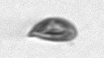
Label: Cryptophyta